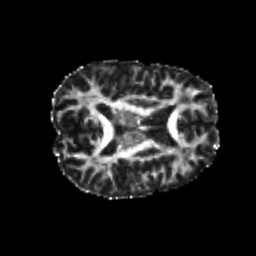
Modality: FA
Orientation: axial
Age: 22
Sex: male
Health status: healthy
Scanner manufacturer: philips
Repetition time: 7.387 s
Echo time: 0.08599 s